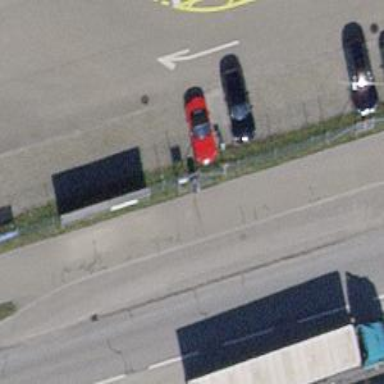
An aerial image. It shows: Bus stop with platform for public transport.